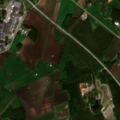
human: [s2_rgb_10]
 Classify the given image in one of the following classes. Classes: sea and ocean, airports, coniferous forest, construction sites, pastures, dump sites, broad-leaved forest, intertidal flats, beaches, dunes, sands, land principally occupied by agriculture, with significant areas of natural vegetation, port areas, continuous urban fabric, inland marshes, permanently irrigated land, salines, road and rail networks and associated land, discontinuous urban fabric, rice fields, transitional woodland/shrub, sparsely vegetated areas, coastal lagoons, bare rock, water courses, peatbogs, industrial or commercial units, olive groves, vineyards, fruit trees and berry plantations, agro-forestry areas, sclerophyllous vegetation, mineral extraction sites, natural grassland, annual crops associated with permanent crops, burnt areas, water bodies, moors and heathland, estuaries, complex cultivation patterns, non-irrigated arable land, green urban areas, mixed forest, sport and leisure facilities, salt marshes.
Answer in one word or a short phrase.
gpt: discontinuous urban fabric, non-irrigated arable land, land principally occupied by agriculture, with significant areas of natural vegetation, coniferous forest